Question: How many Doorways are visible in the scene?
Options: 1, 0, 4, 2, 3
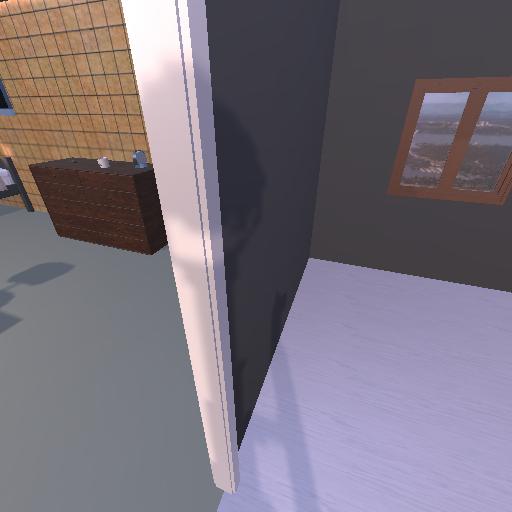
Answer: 1